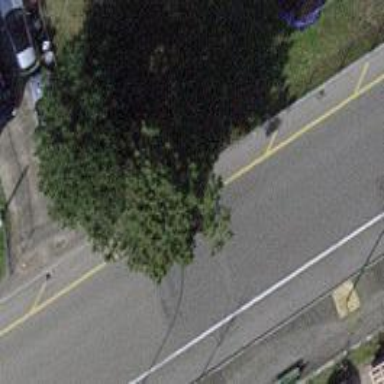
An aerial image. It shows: Asphalt sidewalk.